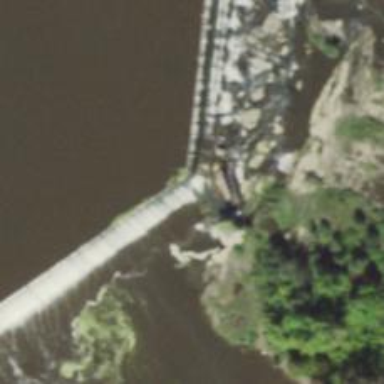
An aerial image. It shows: Dam along waterway.